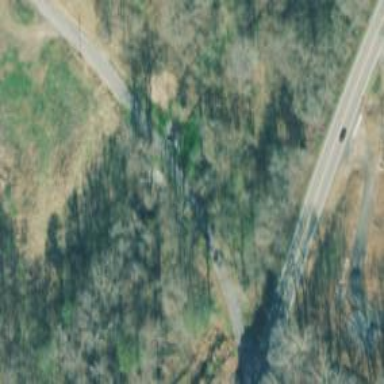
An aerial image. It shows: Culvert tunnel.